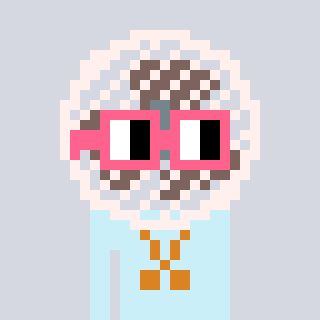
a pixel art character with square pink glasses, a fan-shaped head and a cold-colored body on a cool background